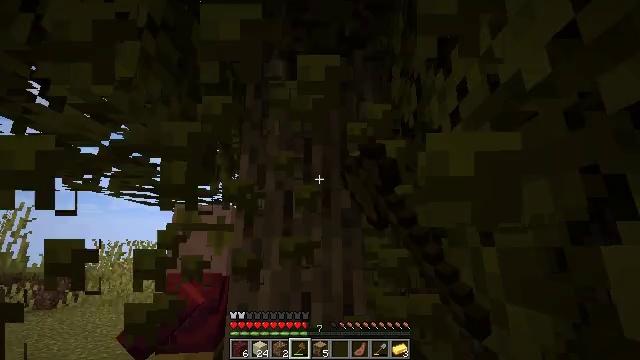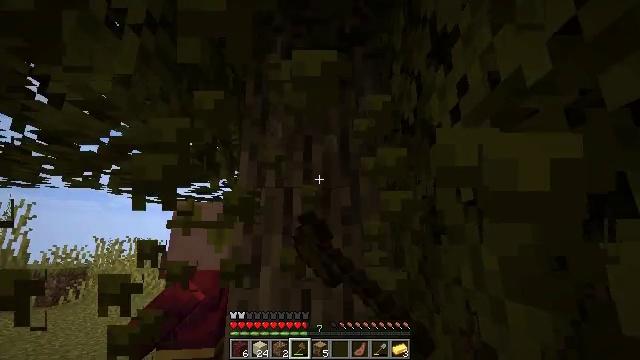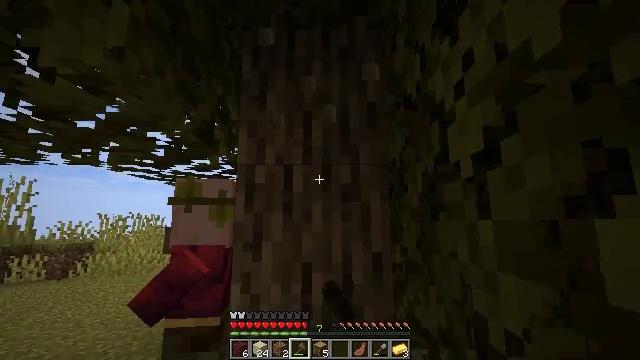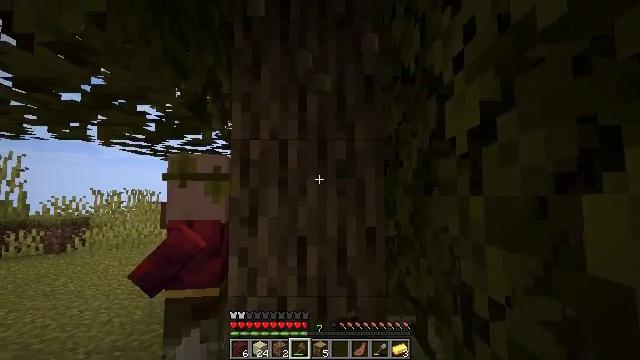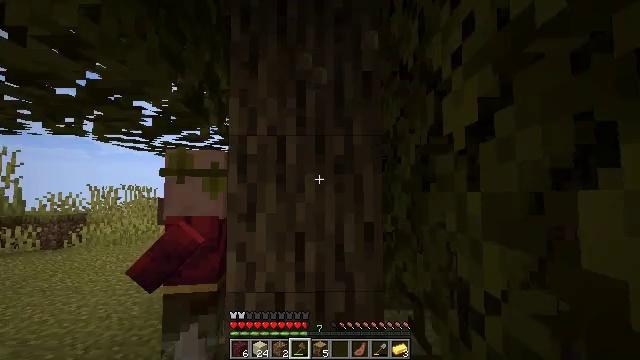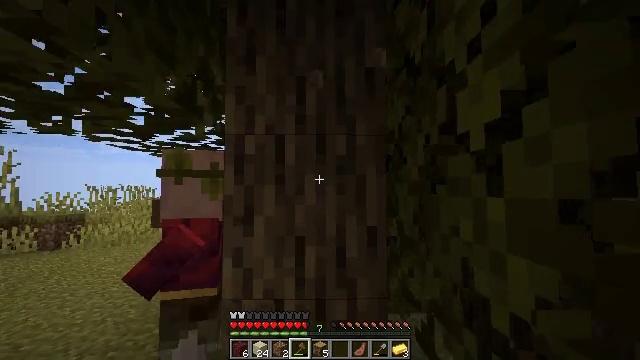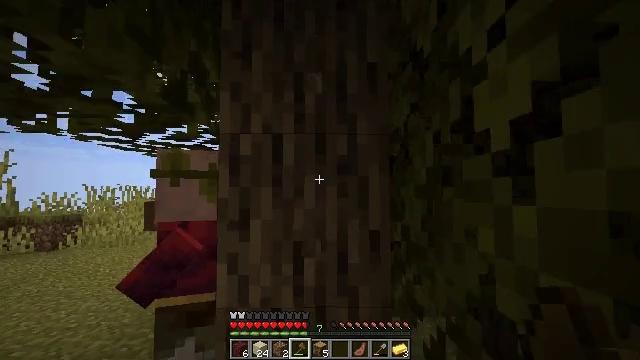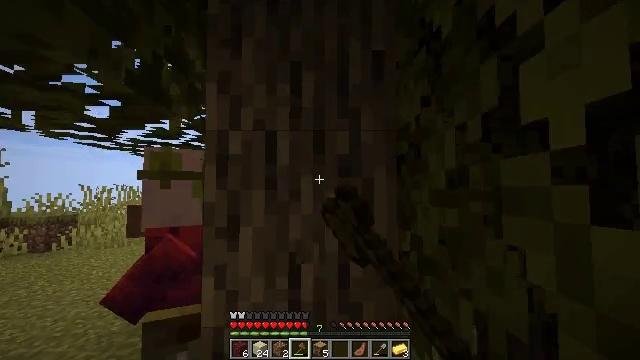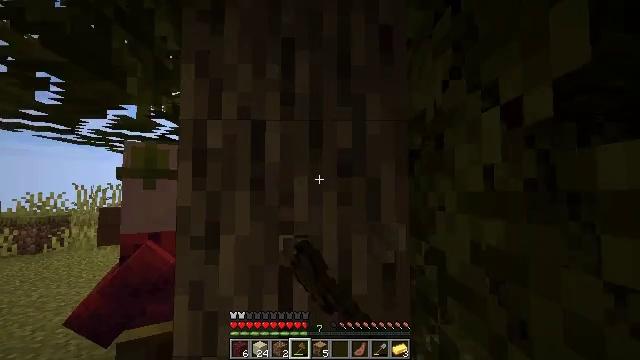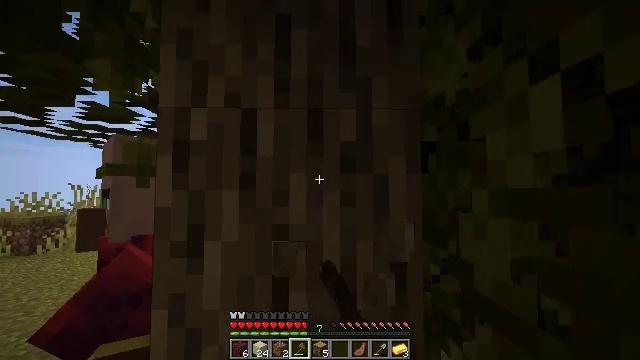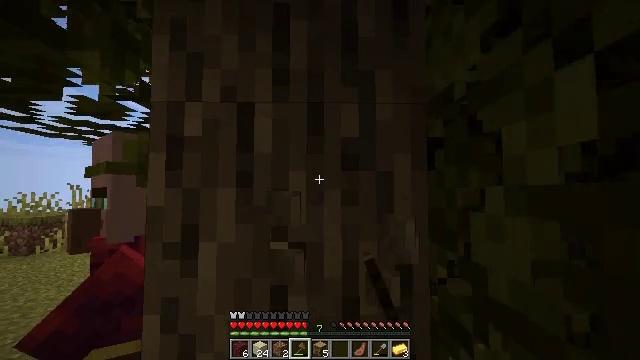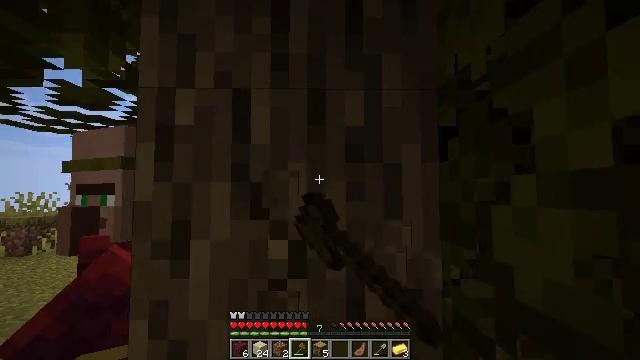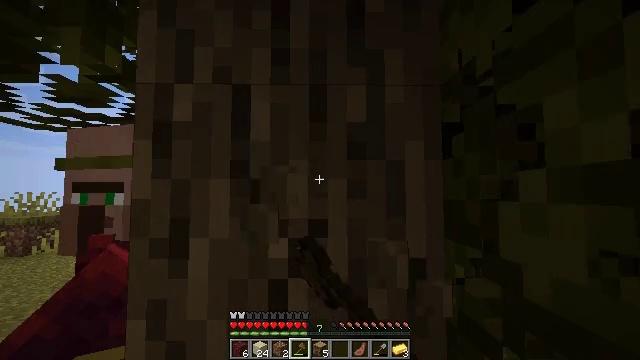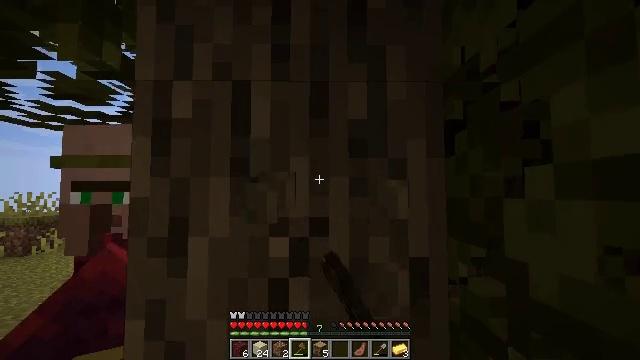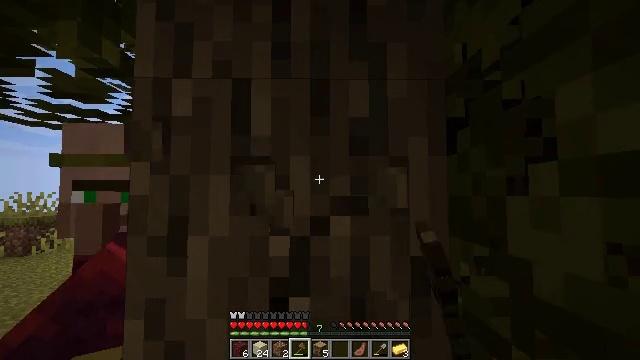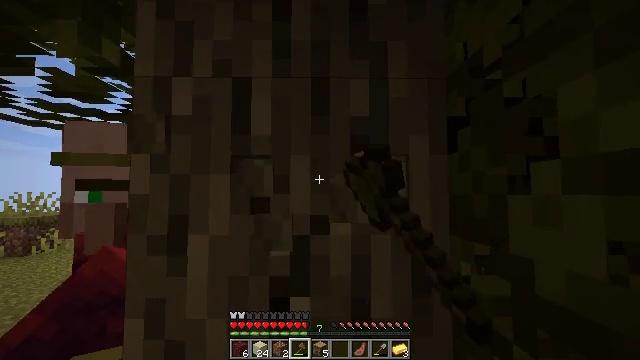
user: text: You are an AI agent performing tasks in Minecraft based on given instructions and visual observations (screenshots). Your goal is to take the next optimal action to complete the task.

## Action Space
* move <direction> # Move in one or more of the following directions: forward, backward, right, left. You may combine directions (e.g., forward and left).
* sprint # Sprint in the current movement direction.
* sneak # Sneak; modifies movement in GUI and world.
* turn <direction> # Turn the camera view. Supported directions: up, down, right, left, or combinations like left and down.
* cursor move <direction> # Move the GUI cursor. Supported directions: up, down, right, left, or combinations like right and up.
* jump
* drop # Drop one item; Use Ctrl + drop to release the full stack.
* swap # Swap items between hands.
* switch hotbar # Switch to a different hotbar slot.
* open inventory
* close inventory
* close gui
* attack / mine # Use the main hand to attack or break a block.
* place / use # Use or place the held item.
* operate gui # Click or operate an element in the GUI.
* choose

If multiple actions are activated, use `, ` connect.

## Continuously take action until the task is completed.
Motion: motion action
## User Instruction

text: Gather oak logs from trees.
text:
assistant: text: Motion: attack / mine
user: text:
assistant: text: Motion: turn down
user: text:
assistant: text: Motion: turn right and down
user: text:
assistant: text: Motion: no_op
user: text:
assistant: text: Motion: move forward
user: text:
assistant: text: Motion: move forward, attack / mine
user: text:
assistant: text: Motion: move forward, attack / mine
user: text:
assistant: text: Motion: move forward, attack / mine
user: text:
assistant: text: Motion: attack / mine
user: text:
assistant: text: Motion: attack / mine
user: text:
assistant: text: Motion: attack / mine
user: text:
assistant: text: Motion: attack / mine
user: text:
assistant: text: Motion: attack / mine
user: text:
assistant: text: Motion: attack / mine
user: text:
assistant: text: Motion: attack / mine
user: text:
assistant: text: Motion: attack / mine
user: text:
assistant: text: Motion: attack / mine
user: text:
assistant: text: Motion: attack / mine
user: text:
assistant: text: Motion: attack / mine
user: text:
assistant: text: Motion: attack / mine
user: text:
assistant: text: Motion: attack / mine
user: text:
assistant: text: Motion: attack / mine
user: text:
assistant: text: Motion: attack / mine
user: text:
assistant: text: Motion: attack / mine
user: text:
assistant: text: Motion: attack / mine
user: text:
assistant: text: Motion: attack / mine
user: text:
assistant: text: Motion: attack / mine
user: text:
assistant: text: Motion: attack / mine
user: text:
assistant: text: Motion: attack / mine
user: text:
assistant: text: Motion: attack / mine